Question: I would currently like to dynamically add an anchor to a 'data-role = "header"' div. I currently have the following code:
HTML
'''
<div data-role ="header">
<div id="SignUp"></div>
</div>
'''
Javascript
'''
$('#SignUp').append('<a data-icon="star" href="#" data-role="button" id="SignUpLink">Sign Up</a>');
$("#SignUpLink").trigger('create');
'''
The problem I am having is that the it's not producing the following:

But rather the code found <URL>'. But that also doesn't seem to work. I'm not really not sure how to fix the problem found in the jsFiddle...
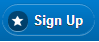
Answer: Working example: <URL>
When appending content to page header or footer another function must be used.
'''
.trigger('pagecreate');
'''
Unlike which enhances only content, will try to enhance everything.
Read more about it in my blog article <URL>, look for a chapter called: . Working example can be found there.